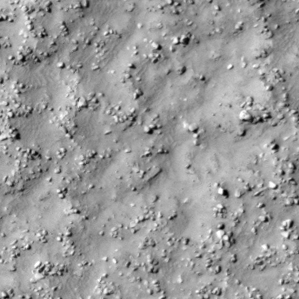
Label: non_frost